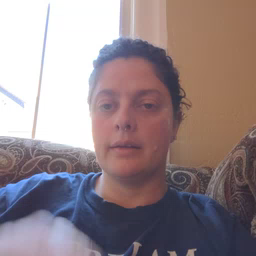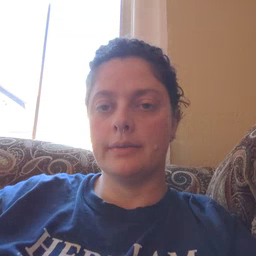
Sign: head